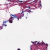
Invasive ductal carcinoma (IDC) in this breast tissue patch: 0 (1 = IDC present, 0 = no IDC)